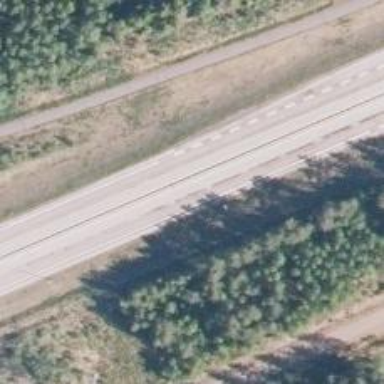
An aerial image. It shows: Asphalt motorroad with trunk classification.